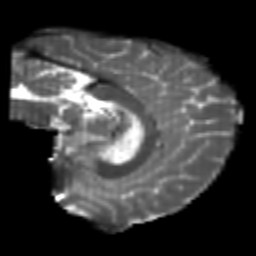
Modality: T2w
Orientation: sagittal
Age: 21
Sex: male
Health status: healthy
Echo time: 0.074 s